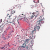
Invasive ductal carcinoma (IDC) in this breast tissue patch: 0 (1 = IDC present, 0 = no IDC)